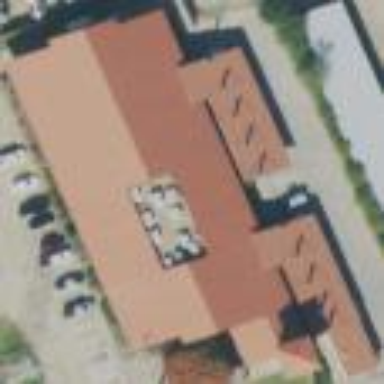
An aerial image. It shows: Commercial building.